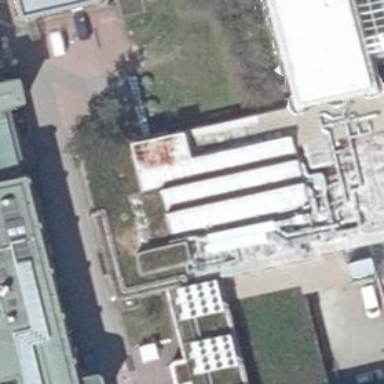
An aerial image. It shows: Hospital building.